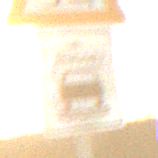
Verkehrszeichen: BeiNaesse
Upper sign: SchleuderOderRutschgefahr
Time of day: SunriseSunset
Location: Outdoor (Nature)
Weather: PartlyCloudy
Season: NotSpecified
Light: Natural